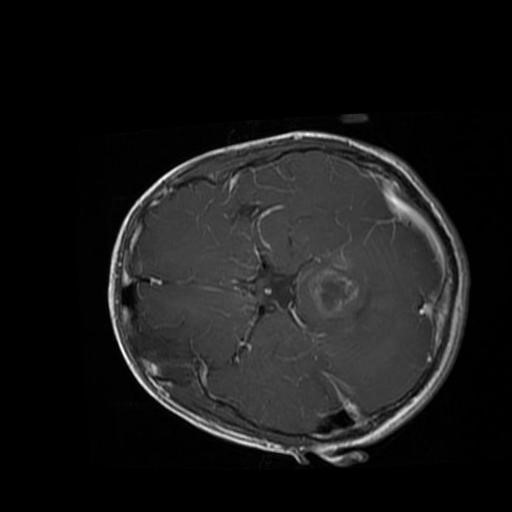
Label: brain_glioma